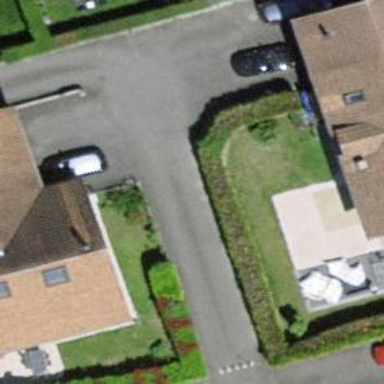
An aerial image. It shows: Hedge barrier.